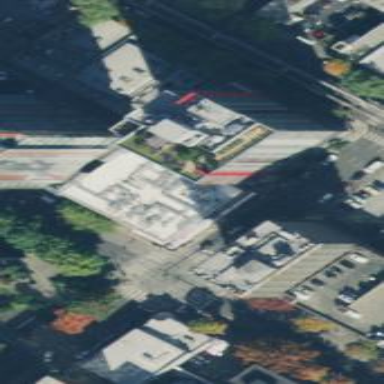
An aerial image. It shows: Cinema building.